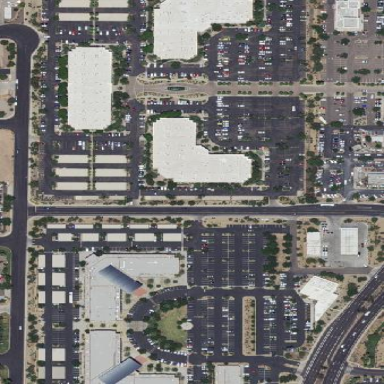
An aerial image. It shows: Retail area.